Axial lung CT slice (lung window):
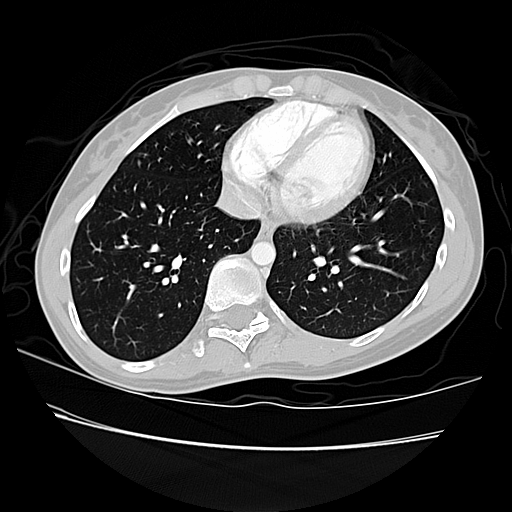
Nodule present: no